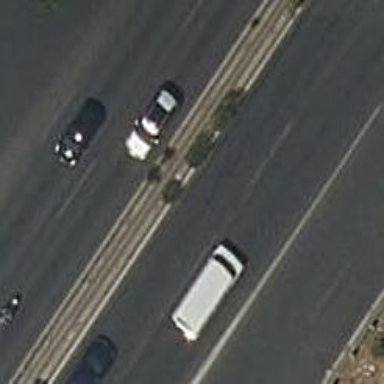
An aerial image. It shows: Motorway.